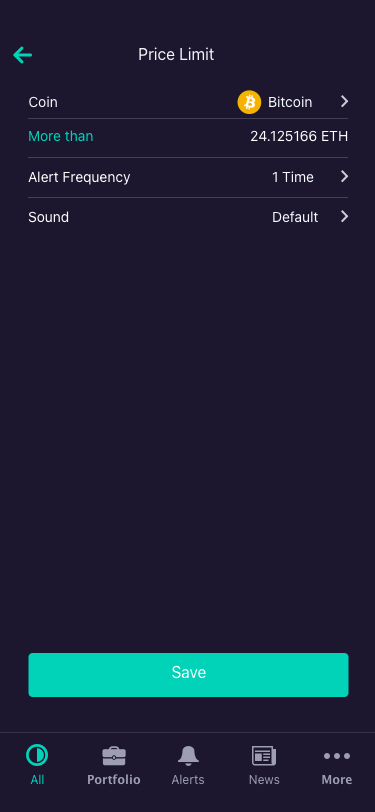
Text in this UI design:
All
Portfolio
Alerts
News
More
Sound
Default
Alert Frequency
1 Time
More than
24.125166 ETH
Coin
Bitcoin
Save
Price Limit